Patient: sex F, age 54
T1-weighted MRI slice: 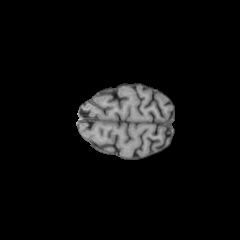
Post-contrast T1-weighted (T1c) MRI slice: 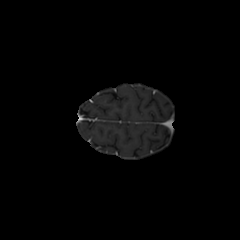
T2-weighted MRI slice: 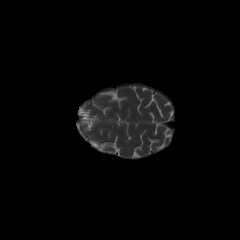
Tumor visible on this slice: no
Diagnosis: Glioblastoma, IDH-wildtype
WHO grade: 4